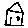
Label: house